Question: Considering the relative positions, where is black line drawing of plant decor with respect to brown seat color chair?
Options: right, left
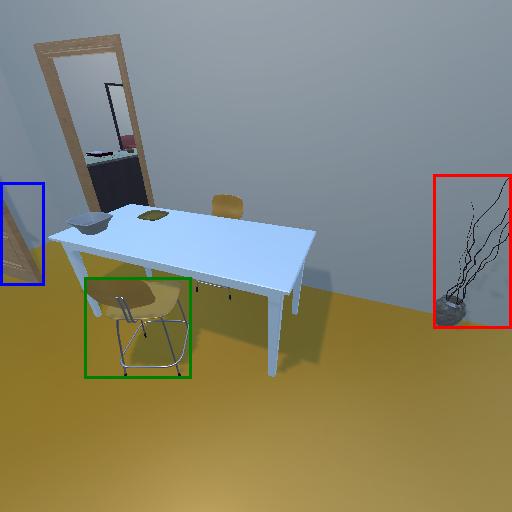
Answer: right